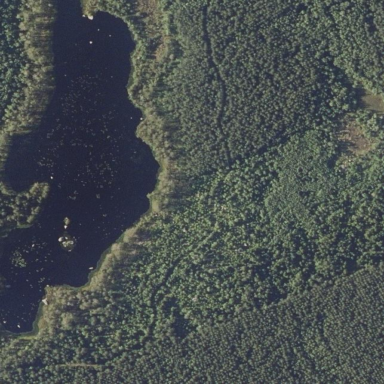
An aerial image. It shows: Beautiful lake surrounded by nature.